Question: I have the following DB structure.

I want to make a select using Entity Framework. I want all my 'Categories' that MAY have a 'CategoryText'. If They have a 'CategoryText' I also need to get the 'Language'.
I searched and I couldn't find anything useful.
Here is my query that doesn't work:
'''
var categoriesSQL = db.Categories
.Include(i => i.CategoryTexts.Select(s => s.Language)
.Where(w => w.Format == (string)Session["chosen_language"]));
var categories = categoriesSQL.ToList();
'''
It throws:
'The Include path expression must refer to a navigation property defined on the type. Use dotted paths for reference navigation properties and the Select operator for collection navigation properties. Parameter name: path'
I tried to solve this in a lot of ways and recomandations but I couldn't find a solution.
I want the select made in only one query.
Thank you!
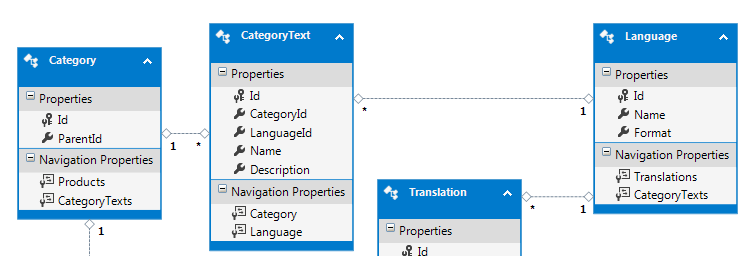
Answer: Try this
'''
var language = (string)Session["chosen_language"];
var categoriesSQL = db.Categories
.Include(i => i.CategoryTexts.Select(s => s.Language))
.Where(c =>
(from ct in c.CategoryTexts
from l in ct.Languages
select l.Format).Contains(language)
);
var categories = categoriesSQL.ToList();
'''
OR
'''
var language = (string)Session["chosen_language"];
var categoriesSQL = db.Categories
.Include(i => i.CategoryTexts.Select(s => s.Language))
.Where(c => c.CategoryText
.Any(ct => ct.Languages
.Any(l => l.Format == language)
)
);
var categories = categoriesSQL.ToList();
'''